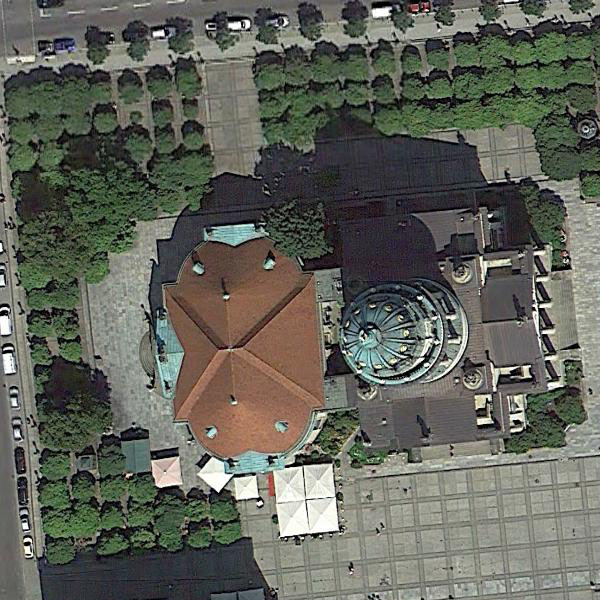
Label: Church